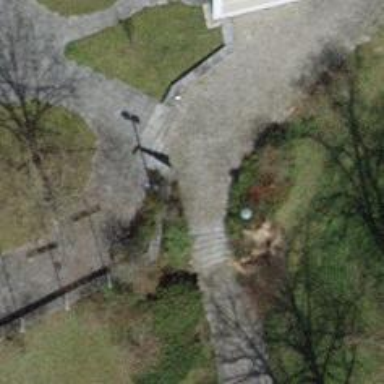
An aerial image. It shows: Flight of steps with sett surface.